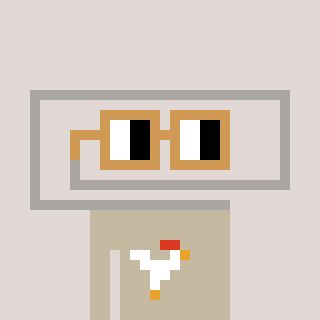
a pixel art character with square brown glasses, a paperclip-shaped head and a bege-colored body on a warm background